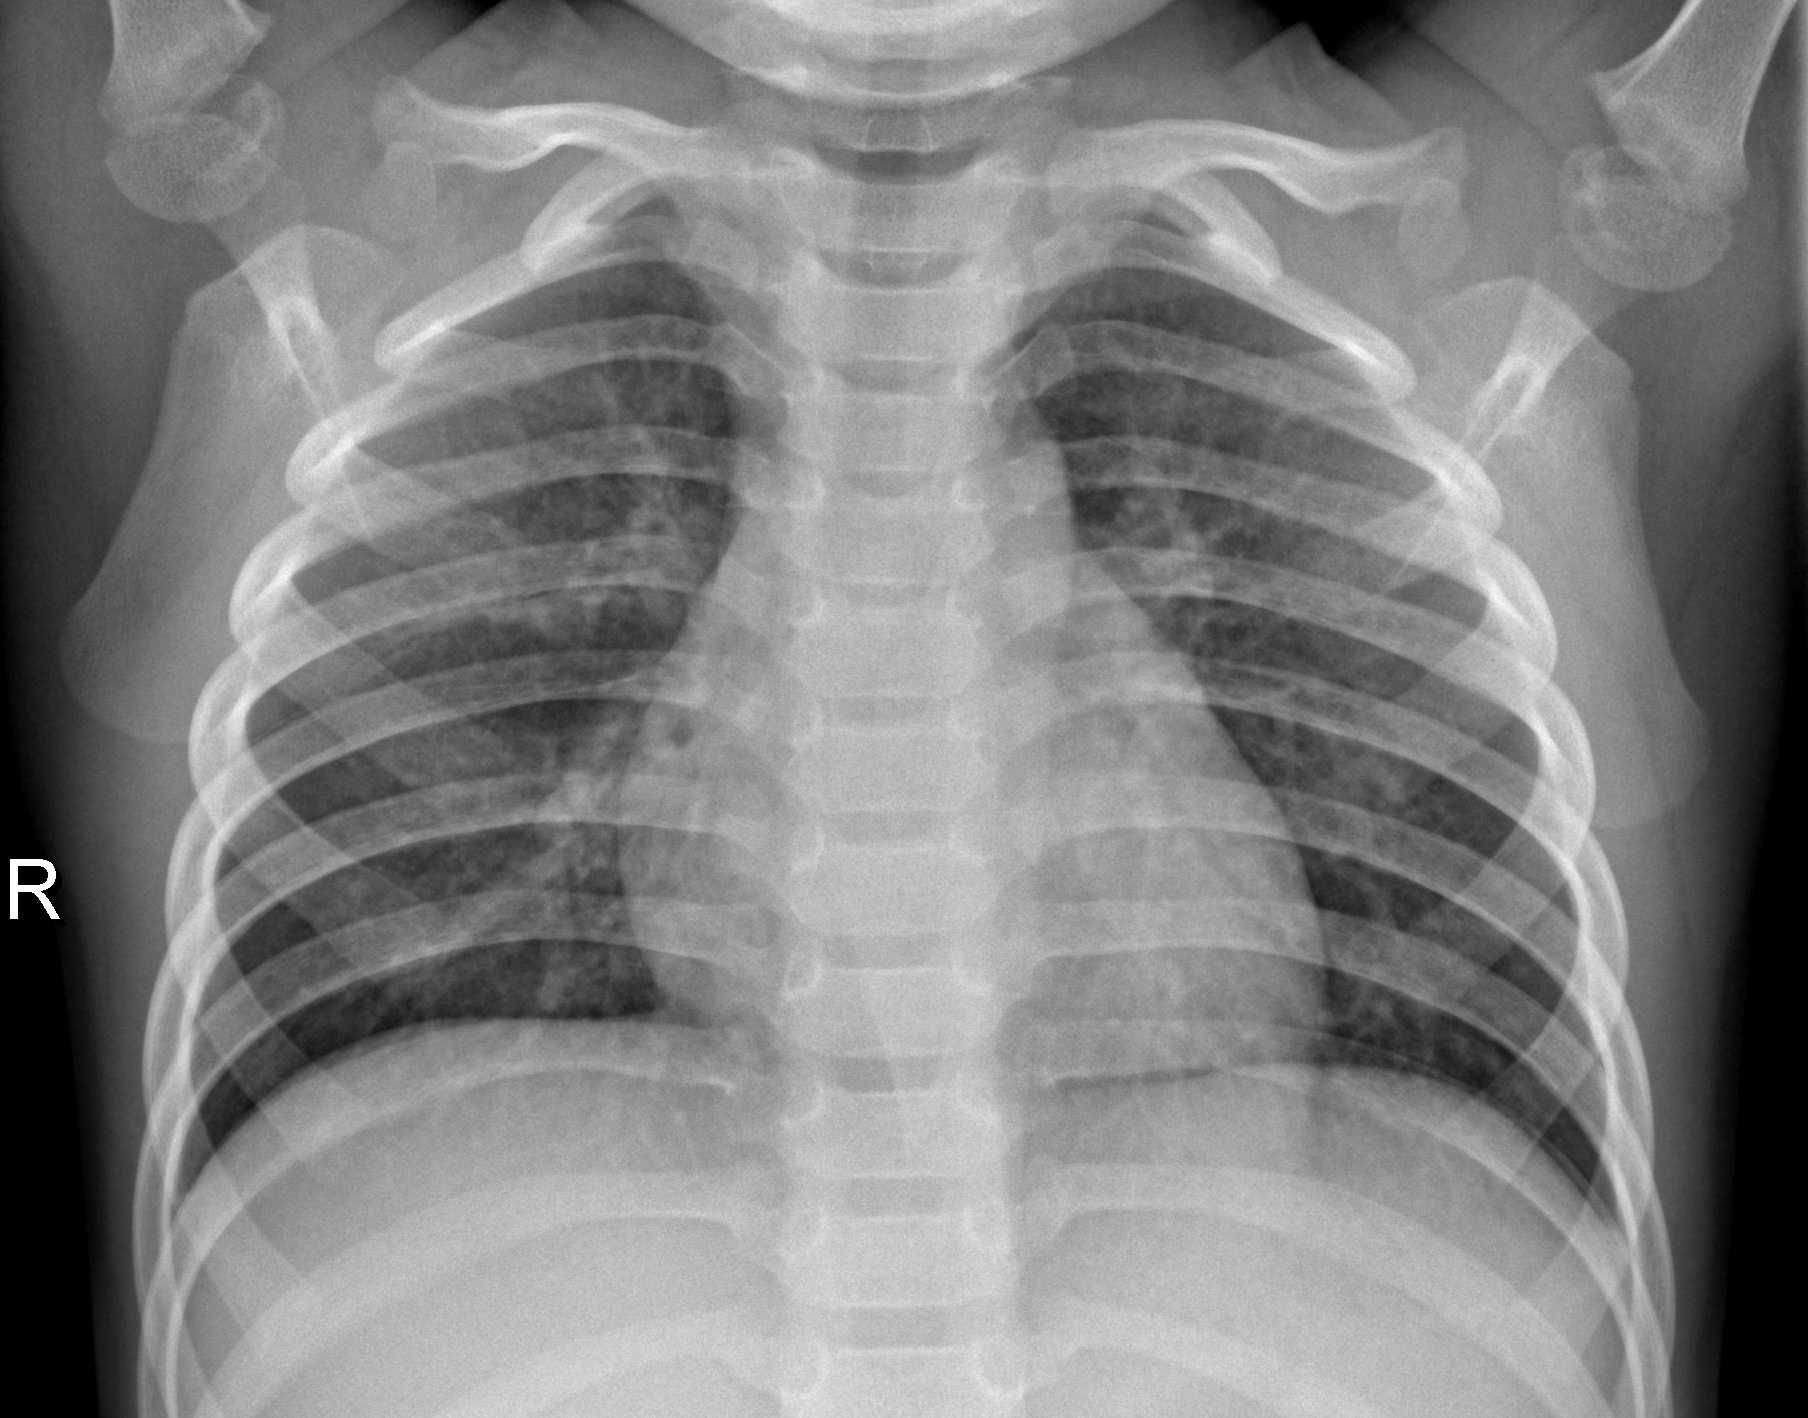
Diagnosis: NORMAL